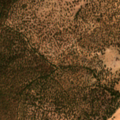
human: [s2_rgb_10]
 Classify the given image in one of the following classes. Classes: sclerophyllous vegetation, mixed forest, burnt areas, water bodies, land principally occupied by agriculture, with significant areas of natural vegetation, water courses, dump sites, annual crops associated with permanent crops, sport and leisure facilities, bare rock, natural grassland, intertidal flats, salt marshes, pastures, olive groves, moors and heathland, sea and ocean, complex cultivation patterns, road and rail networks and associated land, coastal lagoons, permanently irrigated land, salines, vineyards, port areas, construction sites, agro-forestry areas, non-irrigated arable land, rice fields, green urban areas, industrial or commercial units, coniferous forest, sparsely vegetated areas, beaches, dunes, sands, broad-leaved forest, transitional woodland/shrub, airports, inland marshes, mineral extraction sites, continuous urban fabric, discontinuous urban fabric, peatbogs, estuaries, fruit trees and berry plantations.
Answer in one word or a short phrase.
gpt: non-irrigated arable land, pastures, complex cultivation patterns, agro-forestry areas